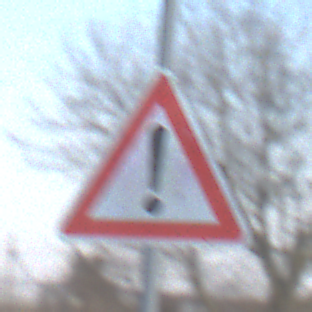
Verkehrszeichen: Gefahrenstelle
Umgebung: Outdoor, Suburban
Tageszeit: SunriseSunset
Wetter: PartlyCloudy
Licht: Natural
Jahreszeit: Winter
Kontrast: MediumContrast